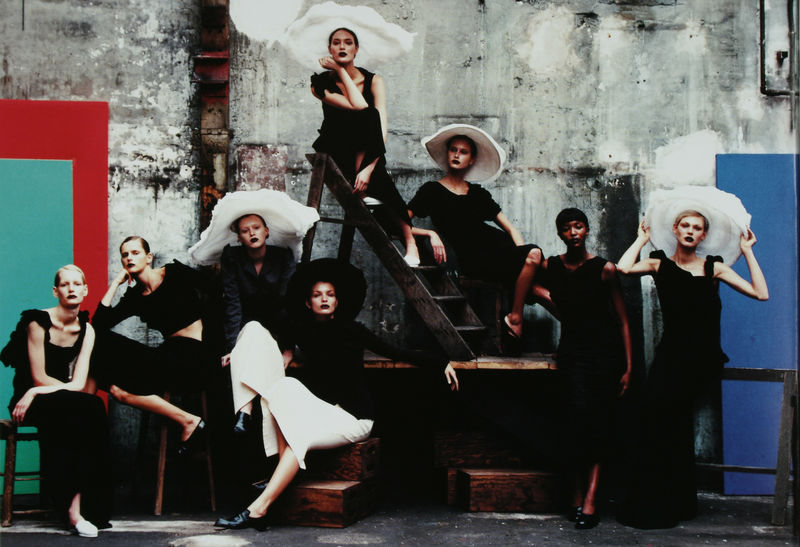
Titel: Entwürfe von Yohji Yamamoto Frühjahr/Sommer 1998
Künstler: Peter Lindbergh
Standort: viele Standorte
Institution: viele Standorte
Schlagwörter: blau, weiß, frauen, grün, hüte, kleider, schwarz, türkis, rot, mode, foto, gruppenbild, set, fotomodelle